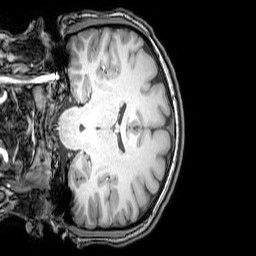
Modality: T1w
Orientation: coronal
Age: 26
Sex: female
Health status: healthy
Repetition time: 0.081 s
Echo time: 0.037 s